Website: crate-barrel
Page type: cross-sells
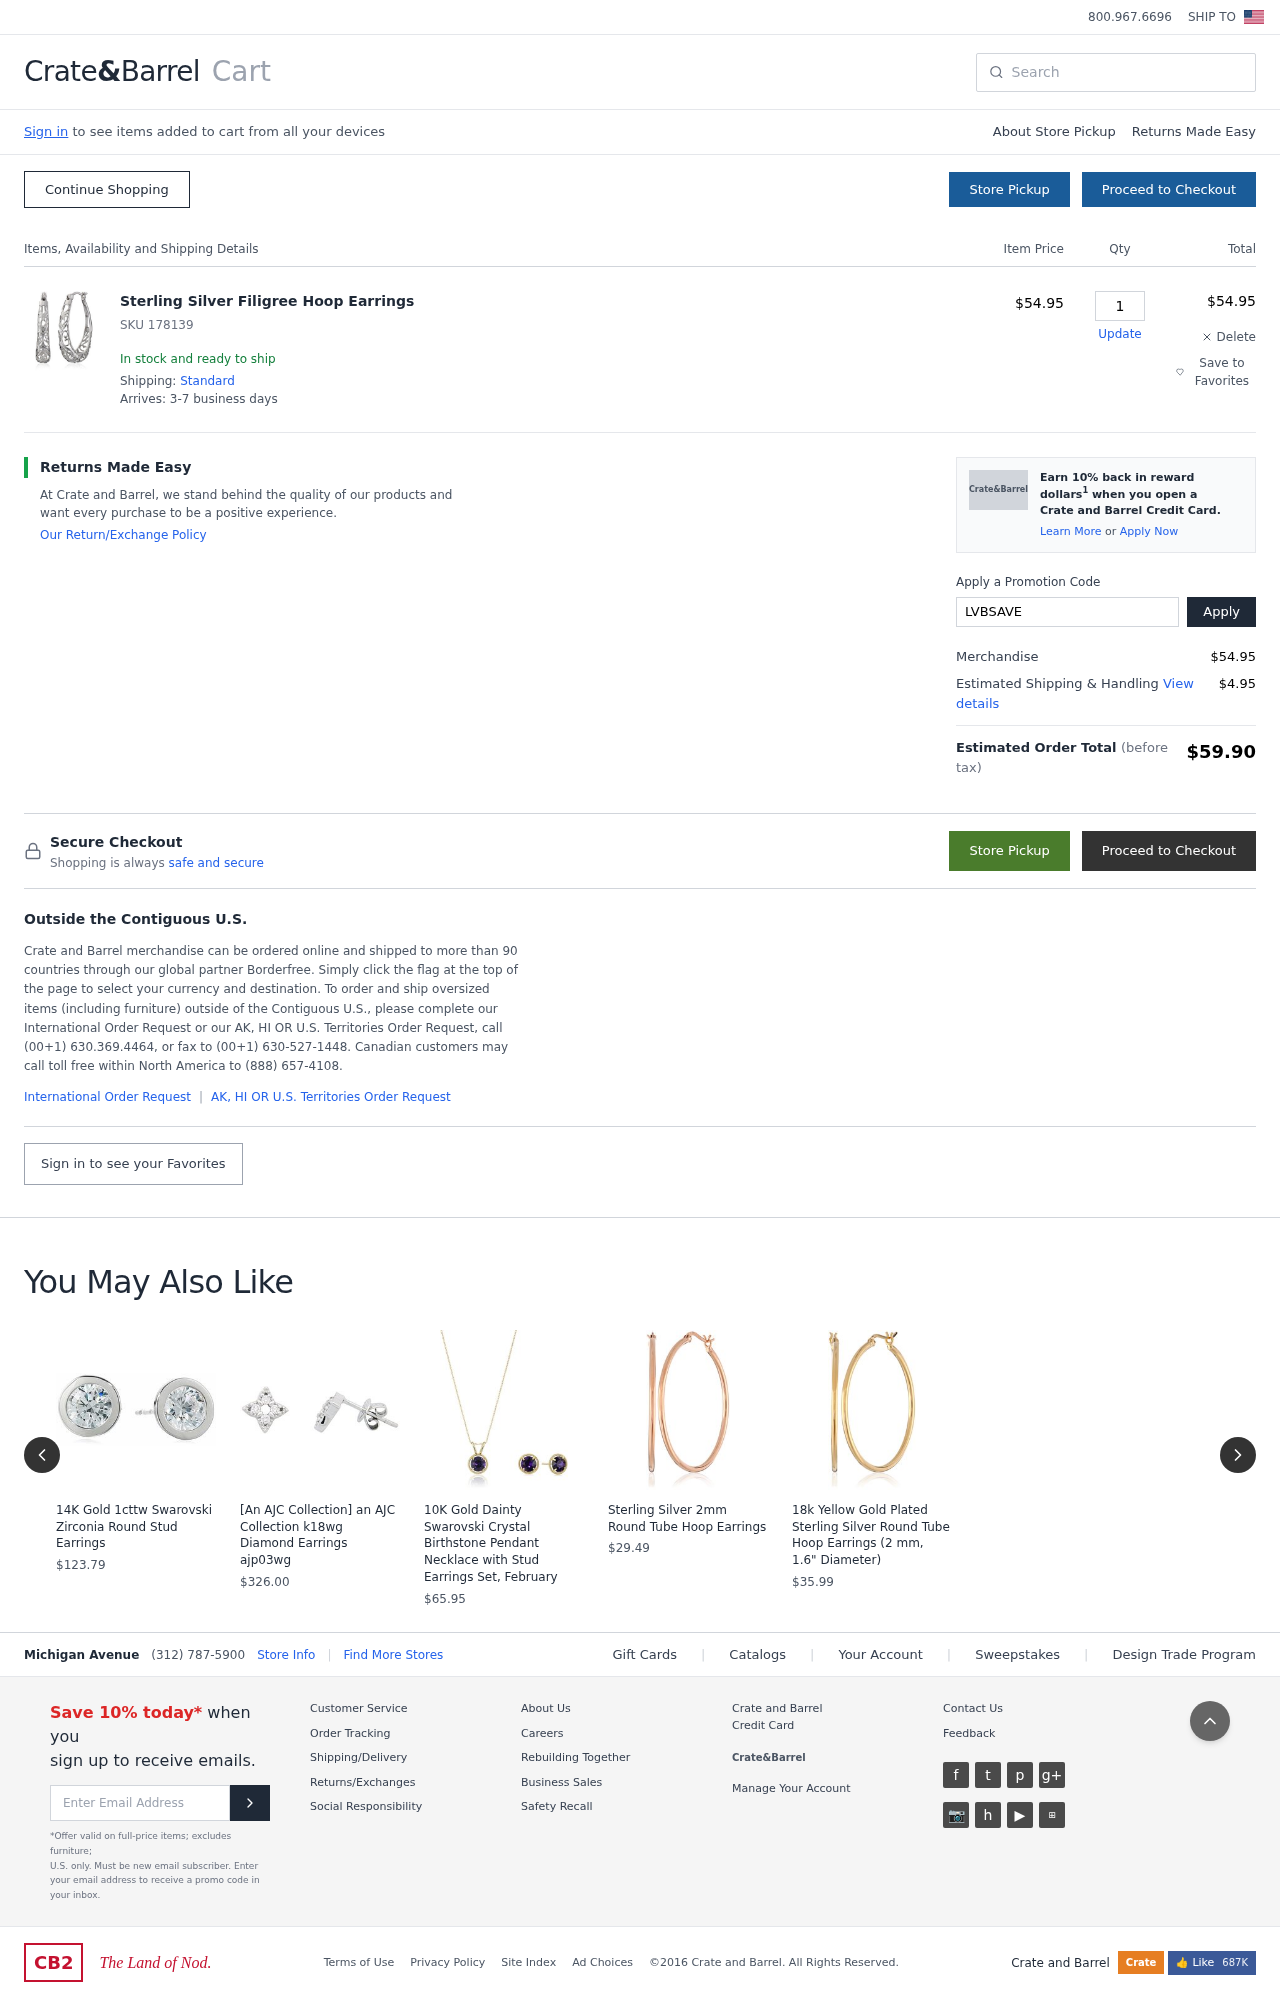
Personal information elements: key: PII_PROMO_CODE
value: LVBSAVE
Product elements: key: PRODUCT1_NAME
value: Sterling Silver Filigree Hoop Earrings
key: PRODUCT1_PRICE
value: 54.95
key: PRODUCT1_QUANTITY
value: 1
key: PRODUCT2_NAME
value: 14K Gold 1cttw Swarovski Zirconia Round Stud Earrings
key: PRODUCT2_PRICE
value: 123.79
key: PRODUCT3_NAME
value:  [An AJC Collection] an AJC Collection k18wg Diamond Earrings ajp03wg
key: PRODUCT3_PRICE
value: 326
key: PRODUCT4_NAME
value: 10K Gold Dainty Swarovski Crystal Birthstone Pendant Necklace with Stud Earrings Set, February
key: PRODUCT4_PRICE
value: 65.95
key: PRODUCT5_NAME
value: Sterling Silver 2mm Round Tube Hoop Earrings
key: PRODUCT5_PRICE
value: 29.49
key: PRODUCT6_NAME
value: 18k Yellow Gold Plated Sterling Silver Round Tube Hoop Earrings (2 mm, 1.6" Diameter)
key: PRODUCT6_PRICE
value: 35.99
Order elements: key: ORDER_SKU
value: SKU 178139
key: ORDER_ITEM_TOTAL
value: $54.95
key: ORDER_SUBTOTAL
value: $54.95
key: ORDER_SHIPPING_COST
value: $4.95
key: ORDER_TOTAL
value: $59.90
Search elements: key: HEADER_SEARCH
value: Search